Field crop: maize
Growth stage: 2
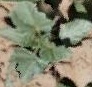
Species: datura